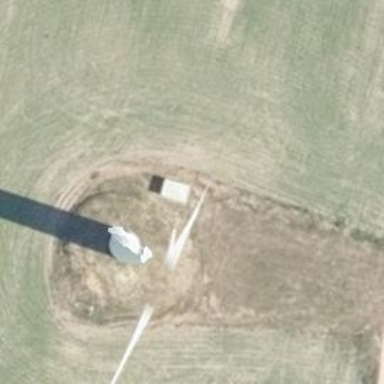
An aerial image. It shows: Wind generator is in the picture.